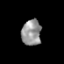
Tissue: prostate
Cell type: T cells
Senescence score: 0.3505
Nuclear area (px): 494
Mean DAPI intensity: 149.267